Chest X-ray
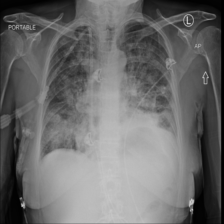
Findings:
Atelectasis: negative
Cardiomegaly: negative
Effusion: negative
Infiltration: positive
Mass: negative
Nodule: negative
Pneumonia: positive
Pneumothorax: negative
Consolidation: negative
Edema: positive
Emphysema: negative
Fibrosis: negative
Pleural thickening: negative
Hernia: negative